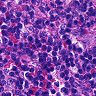
Metastatic tissue present: no